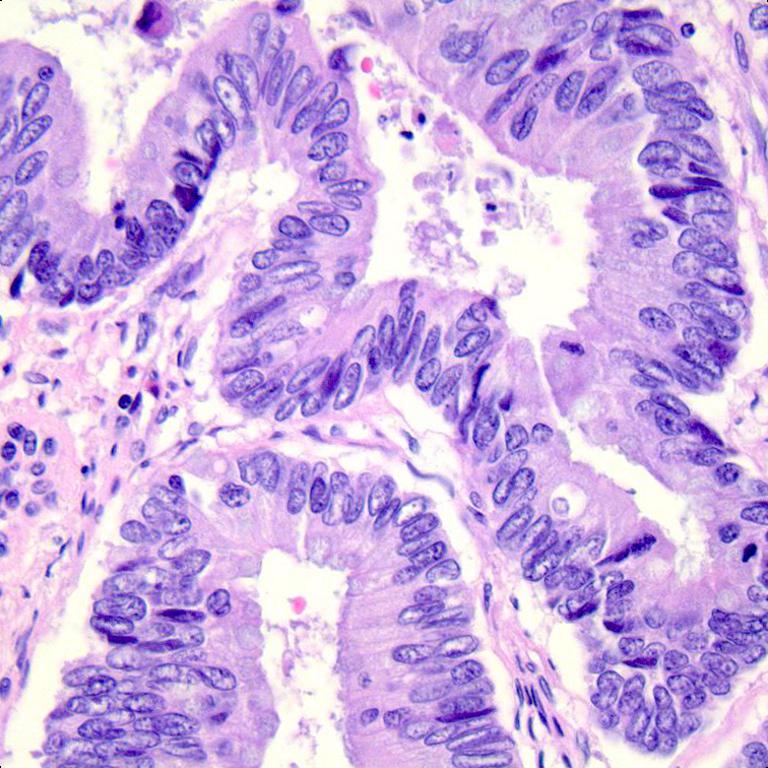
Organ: colon
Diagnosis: adenocarcinomas